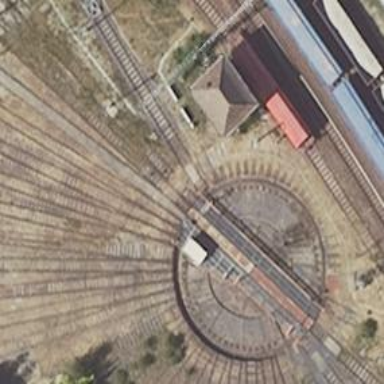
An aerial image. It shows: Railway yard used for servicing trains.